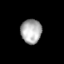
Tissue: skin
Cell type: Epithelial cells
Senescence score: 0.2842
Nuclear area (px): 489
Mean DAPI intensity: 174.618